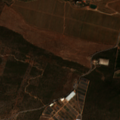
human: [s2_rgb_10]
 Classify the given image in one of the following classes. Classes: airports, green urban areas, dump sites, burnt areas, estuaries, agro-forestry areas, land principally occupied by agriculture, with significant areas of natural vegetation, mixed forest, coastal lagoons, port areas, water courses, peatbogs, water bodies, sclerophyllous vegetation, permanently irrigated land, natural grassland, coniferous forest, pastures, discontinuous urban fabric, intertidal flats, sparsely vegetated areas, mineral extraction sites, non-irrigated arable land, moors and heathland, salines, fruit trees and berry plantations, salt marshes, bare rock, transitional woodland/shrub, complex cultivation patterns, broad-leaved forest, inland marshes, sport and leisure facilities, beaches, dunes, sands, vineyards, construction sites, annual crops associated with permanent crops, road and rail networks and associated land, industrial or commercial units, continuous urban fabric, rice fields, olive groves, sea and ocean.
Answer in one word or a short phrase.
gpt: fruit trees and berry plantations, annual crops associated with permanent crops, sclerophyllous vegetation